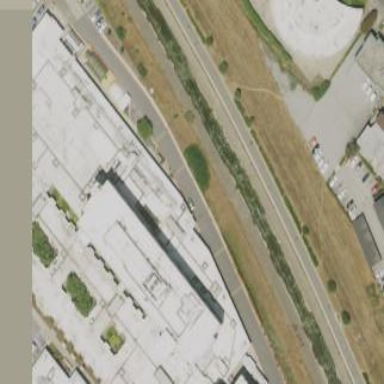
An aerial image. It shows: Hospital building.